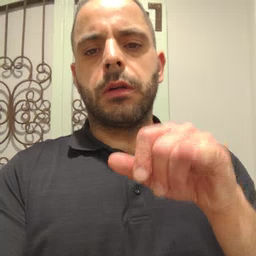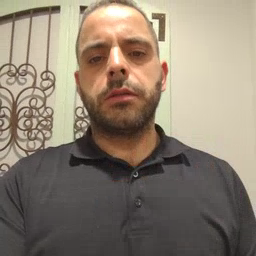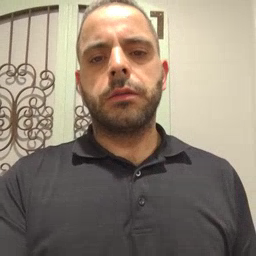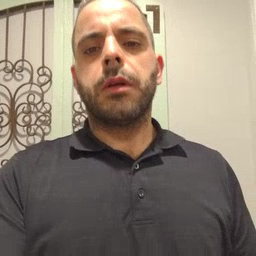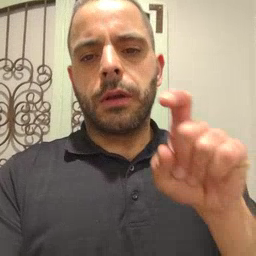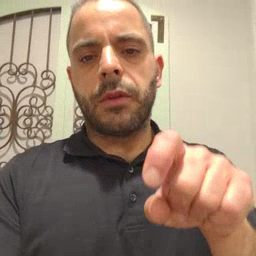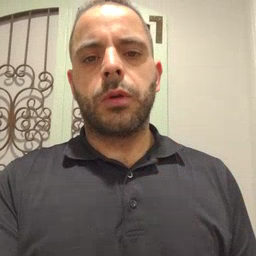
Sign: haveto